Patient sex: M
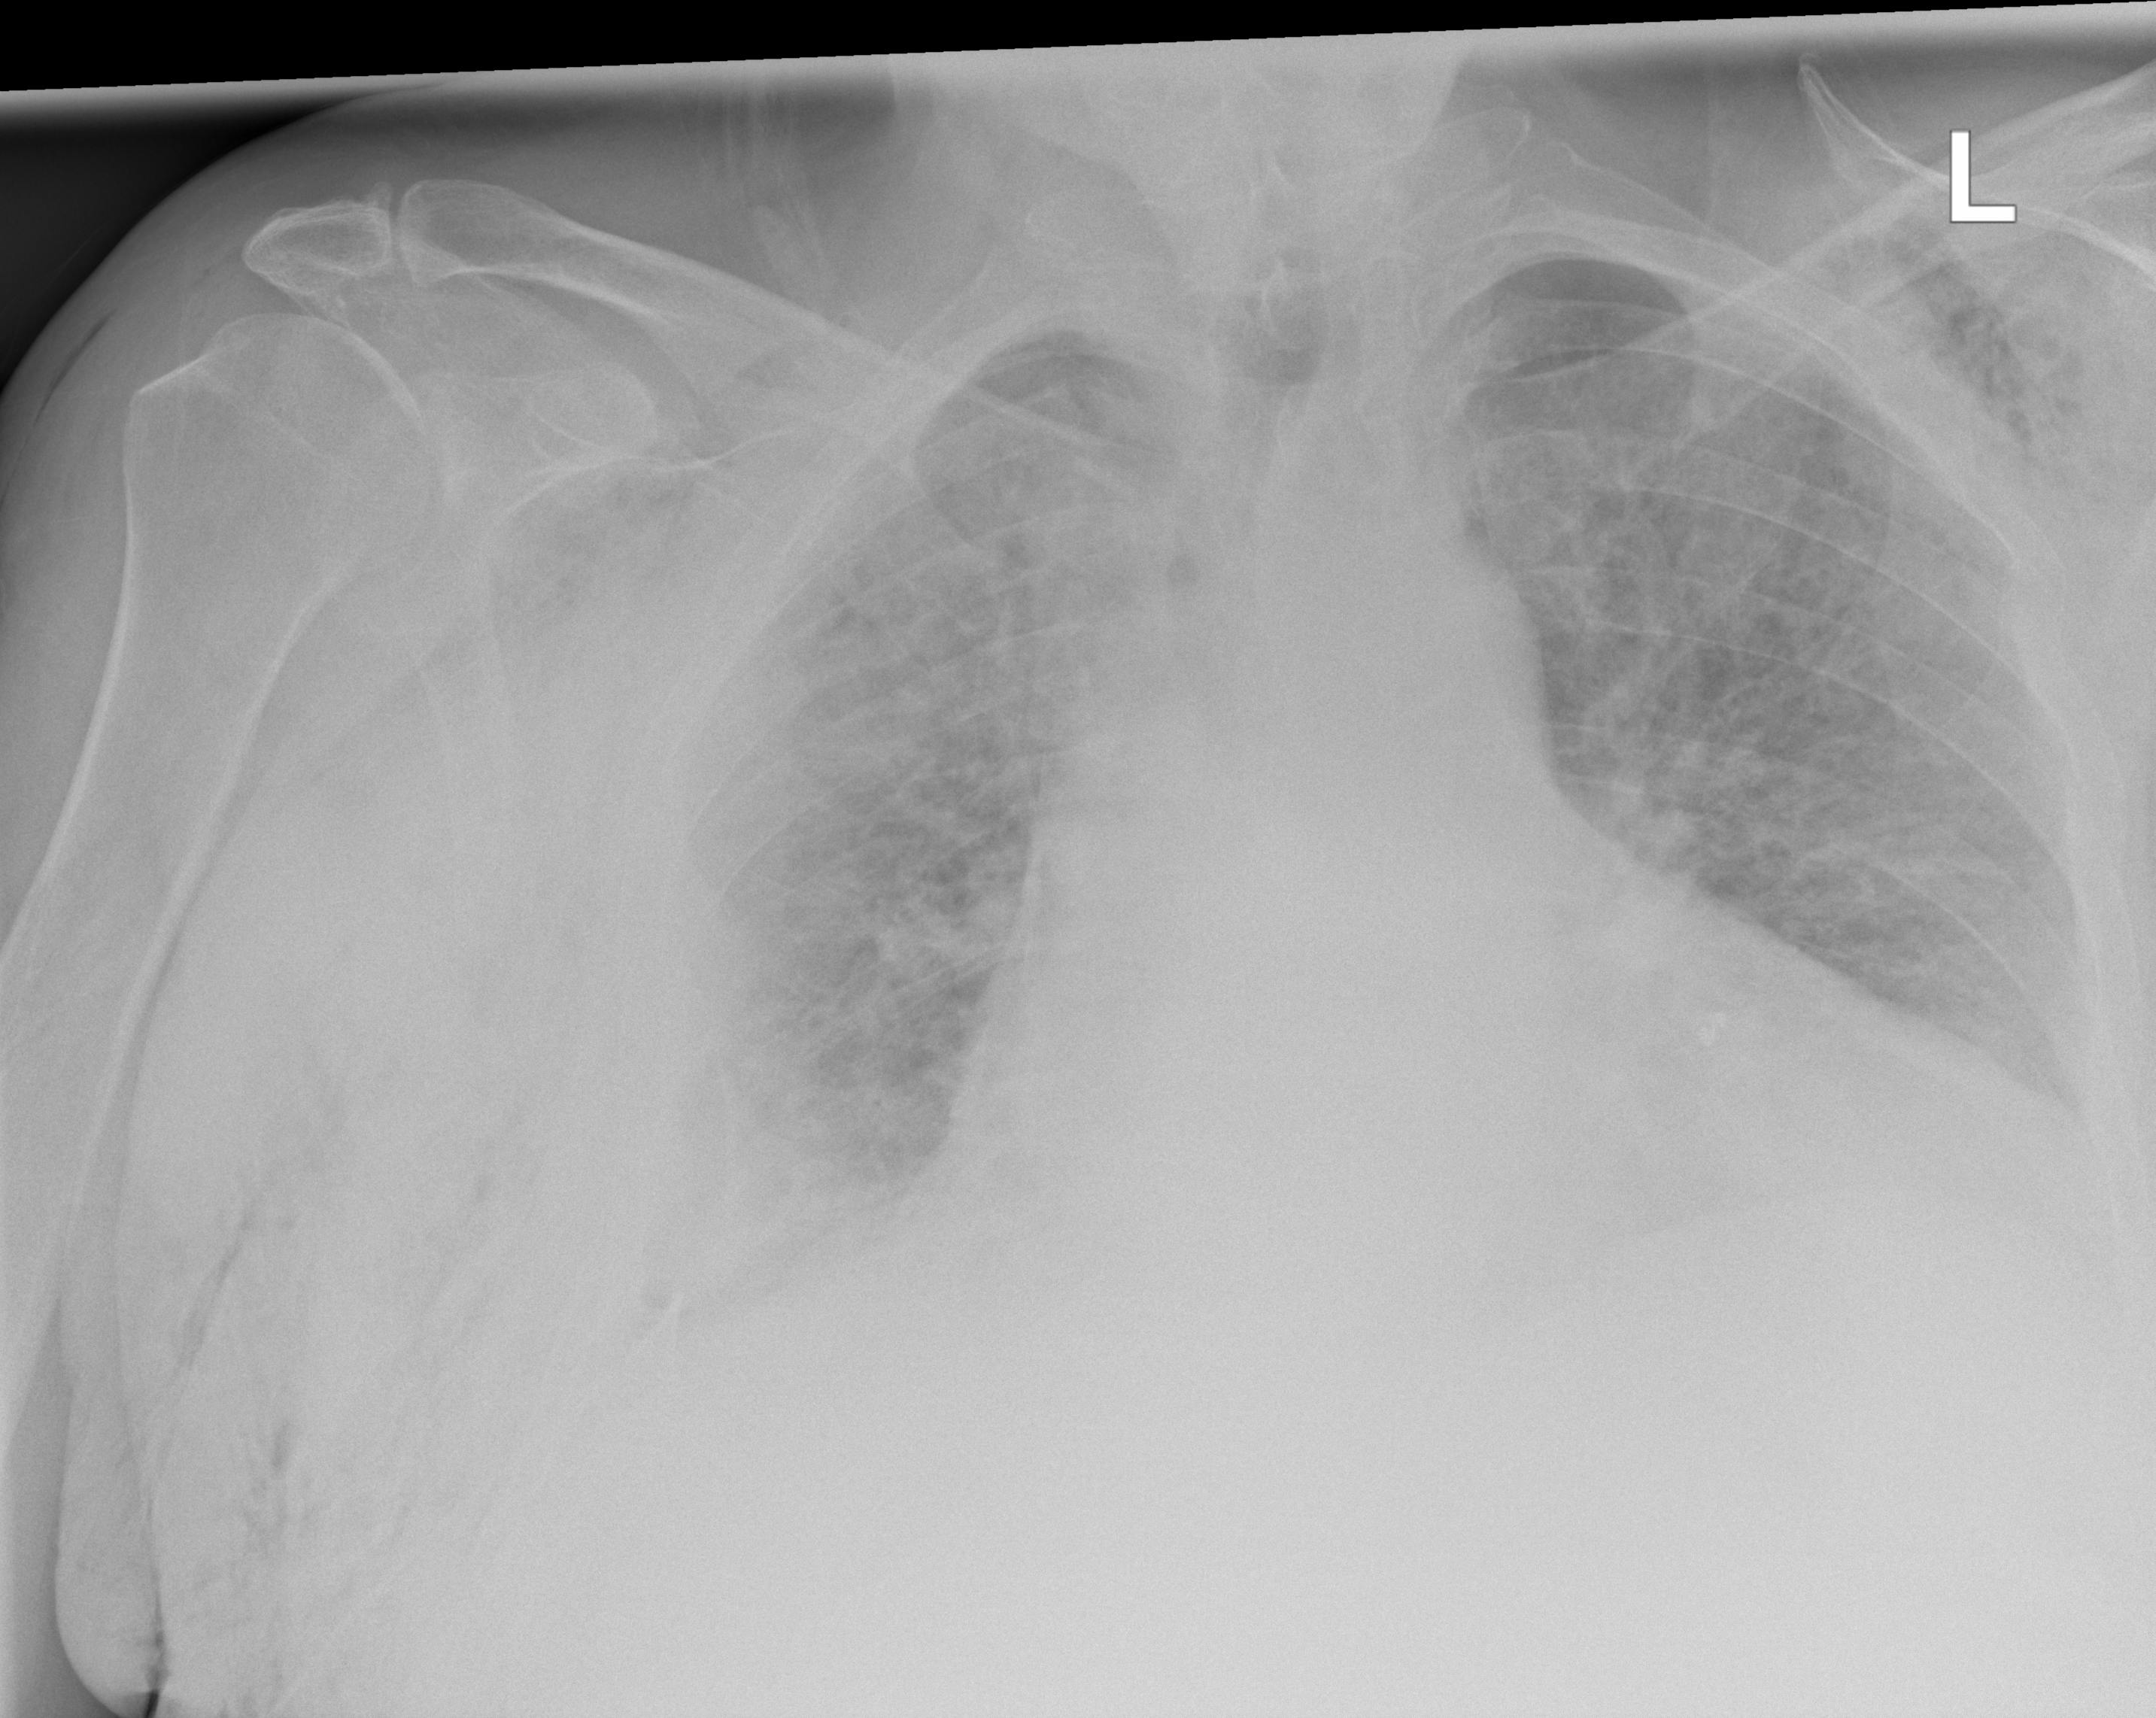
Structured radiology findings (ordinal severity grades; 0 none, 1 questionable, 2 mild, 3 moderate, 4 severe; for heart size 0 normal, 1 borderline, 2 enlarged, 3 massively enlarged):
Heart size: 2
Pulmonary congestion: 2
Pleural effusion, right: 3
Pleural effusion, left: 2
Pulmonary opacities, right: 3
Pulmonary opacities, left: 3
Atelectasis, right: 3
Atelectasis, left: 3